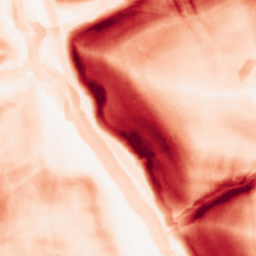
Category: morphological
Decomposition family: morphological_square
Decomposition parameters: operation: gradient
size: 10
Upsampling method: linear_exact
Upsampling parameters: scale: 4
Upsampling scale: 4